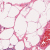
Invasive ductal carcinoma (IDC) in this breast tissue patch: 0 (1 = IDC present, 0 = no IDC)